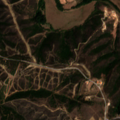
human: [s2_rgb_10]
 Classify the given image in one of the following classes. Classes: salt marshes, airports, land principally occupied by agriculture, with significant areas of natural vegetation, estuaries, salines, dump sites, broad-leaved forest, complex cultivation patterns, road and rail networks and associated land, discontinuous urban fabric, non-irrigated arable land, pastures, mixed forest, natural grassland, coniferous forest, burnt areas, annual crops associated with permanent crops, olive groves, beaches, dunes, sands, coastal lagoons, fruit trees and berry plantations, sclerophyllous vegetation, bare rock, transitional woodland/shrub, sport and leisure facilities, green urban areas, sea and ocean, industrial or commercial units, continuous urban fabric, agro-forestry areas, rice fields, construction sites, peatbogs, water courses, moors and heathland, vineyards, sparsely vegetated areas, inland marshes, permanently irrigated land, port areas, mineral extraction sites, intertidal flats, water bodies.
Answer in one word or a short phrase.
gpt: permanently irrigated land, broad-leaved forest, sclerophyllous vegetation, transitional woodland/shrub